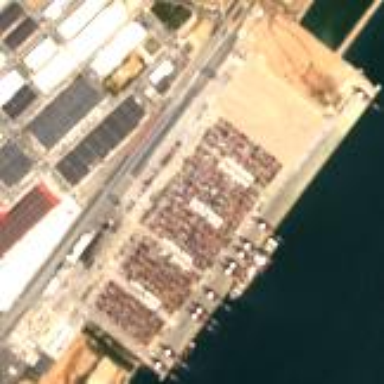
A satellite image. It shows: Industrial area designated as port.